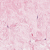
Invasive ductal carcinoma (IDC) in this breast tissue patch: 0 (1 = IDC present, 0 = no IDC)